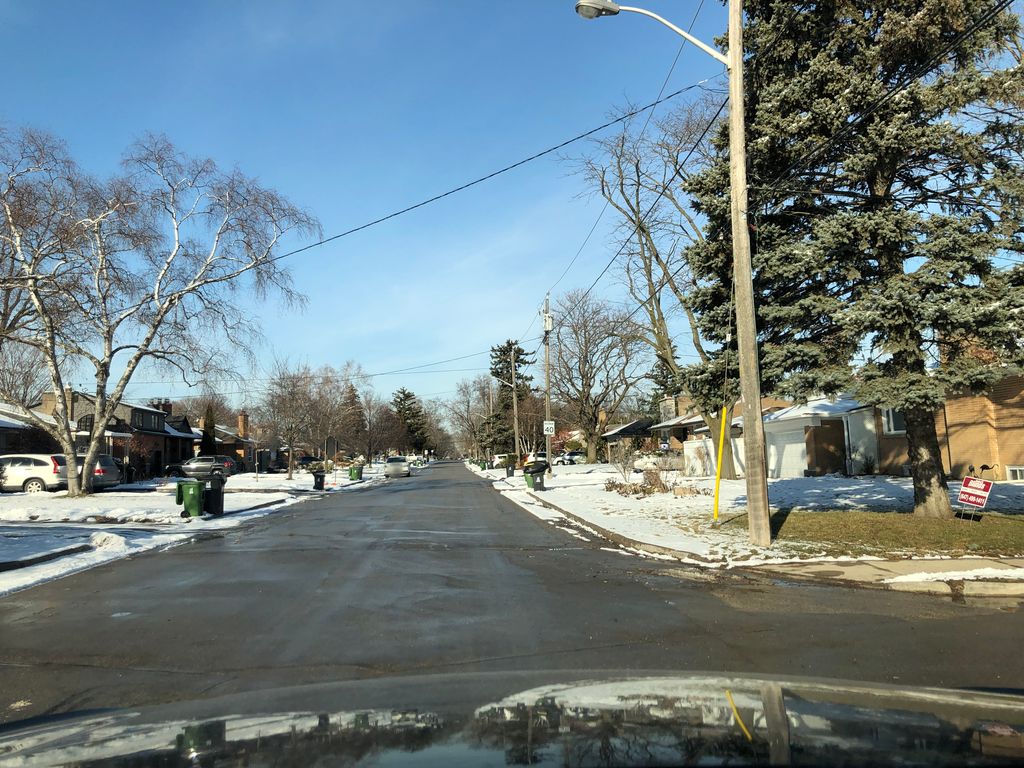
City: toronto